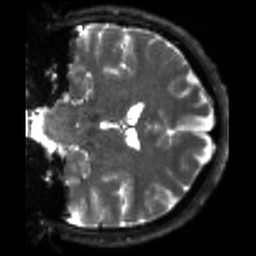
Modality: sbref
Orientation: coronal
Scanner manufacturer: siemens
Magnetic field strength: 3 T
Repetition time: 4 s
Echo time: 0.0594 s